Question:  scalar values into the pdf. For example, please see my code below and the output
'''
#!/usr/bin/perl
#
#
# Description: Write a monthly report from the database using latex
#
# Parameters:
#
# History:
#
# CVS ID: $Date: 2012/03/01 16:13:03 $ $Revision: 1.1 $
########################################################################
#Add library
use lib "$ENV{HOME}/perllib";
#Call modules
use DBI; # Postgres communication functions
use File::Temp qw/tempfile/;
use File::Copy;
use Cwd;
my $date_start = '01/12/12';
my $date_stop = '31/12/12';
%hash=("01"=>"Jan","02"=>"Feb","03"=>"Mar","04"=>"Apr","05"=>"May","06"=>"Jun","07"=>"Jul","08"=>"Aug","09"=>"Sep","10"=>"Oct","11"=>"Nov","12"=>"Dec");
$date_start=~/([0-9]{2})\/([0-9]{2})\/([0-9]{2}).*/;
my $date_string = "$hash{$2}$3";
my $report_name = "$date_string"."_monthly_report.pdf";
#Pragmas
use warnings;
no warnings "uninitialized"; # Don't warn about unitialized variables#
use strict 'vars'; # Force all variables to have defined scope
my $repdir = "/home/nm/Desktop/";
my ($fh, $filename) = tempfile( SUFFIX => '.tex', DIR => $repdir);
# LaTeX Header information
print $fh <<'END';
\documentclass{article}
\usepackage{underscore}
\usepackage{fullpage}
\usepackage{multicol}
\usepackage[margin=0.5in]{geometry}
\usepackage{graphicx}
\usepackage{array}
\newenvironment{nstabbing}
{\setlength{\topsep}{0pt}%
\setlength{\partopsep}{0pt}%
\tabbing}
{\endtabbing}
\begin{document}
\begin{center}
\LARGE \bf MONTHLY SUMMARY
\end{center}
END
my $blank = " ";
# Body of LaTeX document
print $fh <<END;
This report details clinical and imaging statistics from $date_start to $date_stop
END
print $fh <<'END';
This report details clinical and imaging statistics from $date_start to $date_stop
\large \bf Clinical Statistics
\normalsize \rm
\begin{table}[h]
\centering
\begin{tabular}{cccc}
\hline
Task & AR & DB & GM \\
Cannulation & 1 & 2 & 3 \\
\hline
\end{tabular}
\end{table}
END
# Closing of LaTeX document
print $fh <<'END';
\end{document}
END
# Run LaTeX compiler to generate PDF
system('pdflatex -output-directory ' . $repdir . ' ' . $filename);
my $file_prefix = substr($filename, 0, -4);
#remove aux, log and tex files
my $auxfile = $file_prefix . ".aux";
my $logfile = $file_prefix . ".log";
my $pdffile = $file_prefix . ".pdf";
system('rm ' . $auxfile . ' ' . $logfile . ' ' . $filename);
$filename="$repdir$report_name";
move($pdffile,$filename);
system('acroread ' . $filename);
'''
Why does
'''
print $fh <<END;
This report details clinical and imaging statistics from $date_start to $date_stop
END
'''
give the correct output, while the following does not?
'''
print $fh <<'END';
This report details clinical and imaging statistics from $date_start to $date_stop
END
'''
I tried using the former to create the table on display but I could not get it in a nice format, e.g. it would create an extra column and place cannulation beside GM. Also when using the former I had to place an extra / before latex keywords, eg //bf rather than /bf whereas in the latter ('END') I don't need to.
Ideally I'd prefer to use 'END' as my tables and latex formatting work as expected. However, I am unable to pass scalar and array values. How can I manage this?
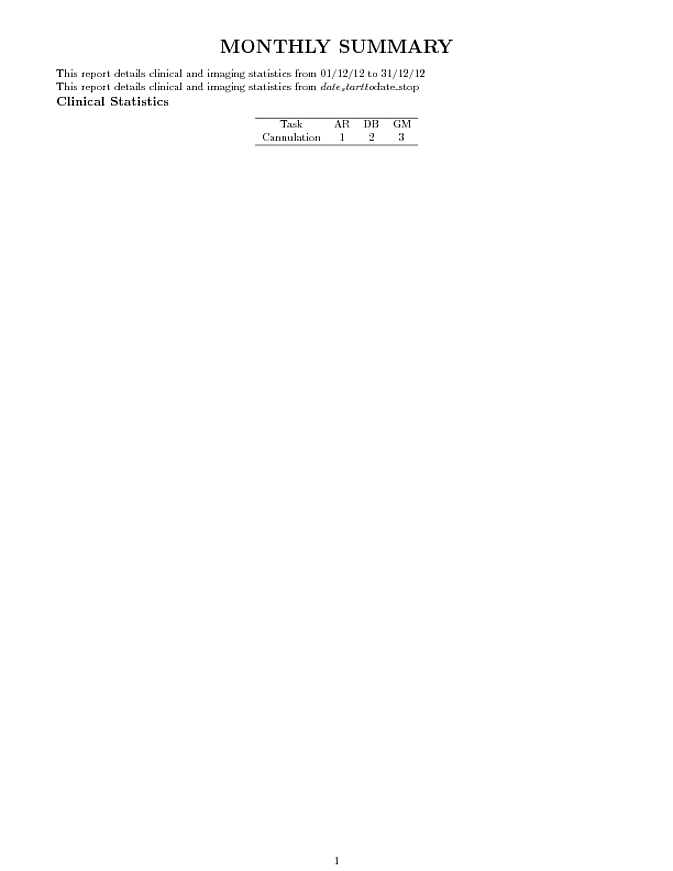
Answer: The single quotes around ''END'' mean that your here document is treated like a single-quoted string: no variables are interpolated within it.
The default is to treat as a double quoted string, which is why your first example works. You can also use double quotes to explicitly specify that you want it to be like a double quoted string: '<<"END";' (This is like the default behavior, but perhaps clearer).
An inevitable consequence of using an interpolating (double quoted) string is that you have to escape things like backslashes--backslashes have a special meaning within this kind of string. You really have to pick one or the other: a string that interpolates variables and requires escaping, or a string that does not interpolate and does not require escaping.